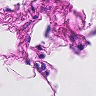
Metastatic tissue present: no